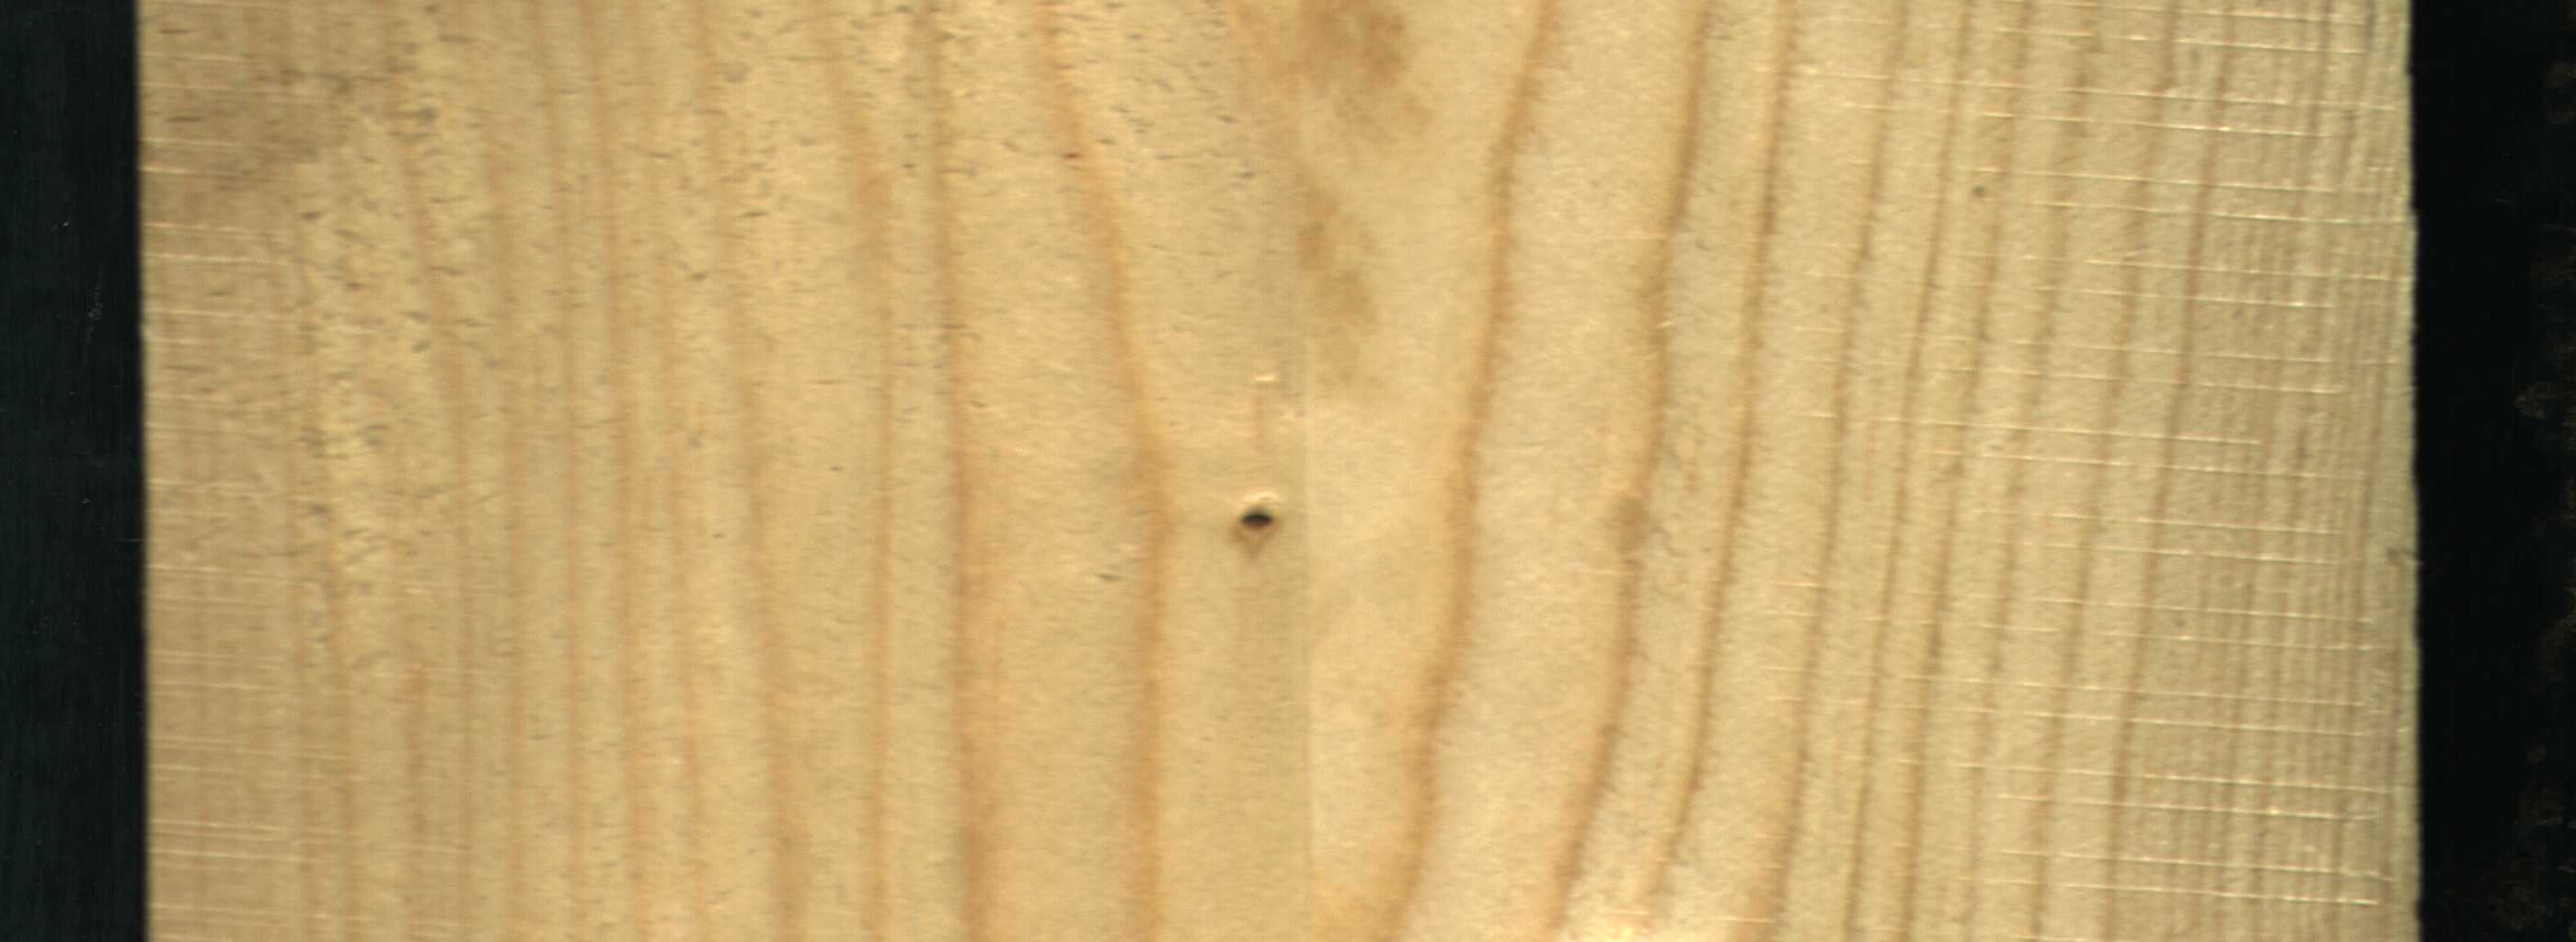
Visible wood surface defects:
Dead_Knot